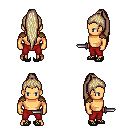
a pixel art fantasy rpg character, male body template, human, tanned skin, leather shoulder armor, red pants, white blonde extra-long topknot hairstyle, ghillies, dagger, four views (front, back, left, right), 2x2 character sprite sheet, small pixel art, hard edges, no anti-aliasing